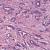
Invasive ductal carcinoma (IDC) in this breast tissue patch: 1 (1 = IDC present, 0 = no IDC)